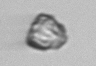
Label: detritus_transparent